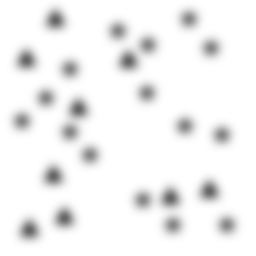
Squares: 0
Triangles: 9
Stars: 15
Total shapes: 24